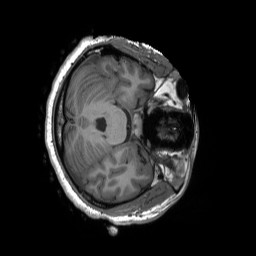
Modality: T1w
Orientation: axial
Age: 34
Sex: female
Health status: healthy
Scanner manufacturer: siemens
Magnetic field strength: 3 T
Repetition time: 2.3 s
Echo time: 0.00229 s